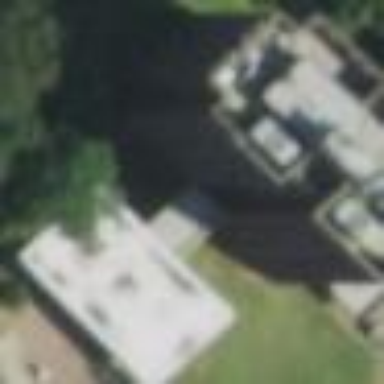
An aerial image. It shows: College building.